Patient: sex M, age 31
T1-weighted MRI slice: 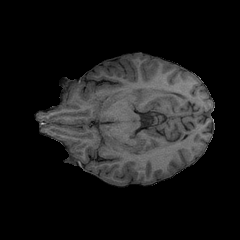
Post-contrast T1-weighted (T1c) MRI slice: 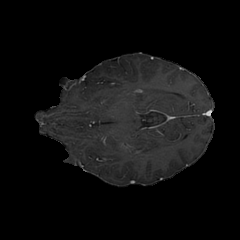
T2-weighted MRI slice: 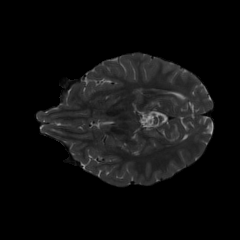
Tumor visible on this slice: no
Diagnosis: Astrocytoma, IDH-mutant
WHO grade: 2